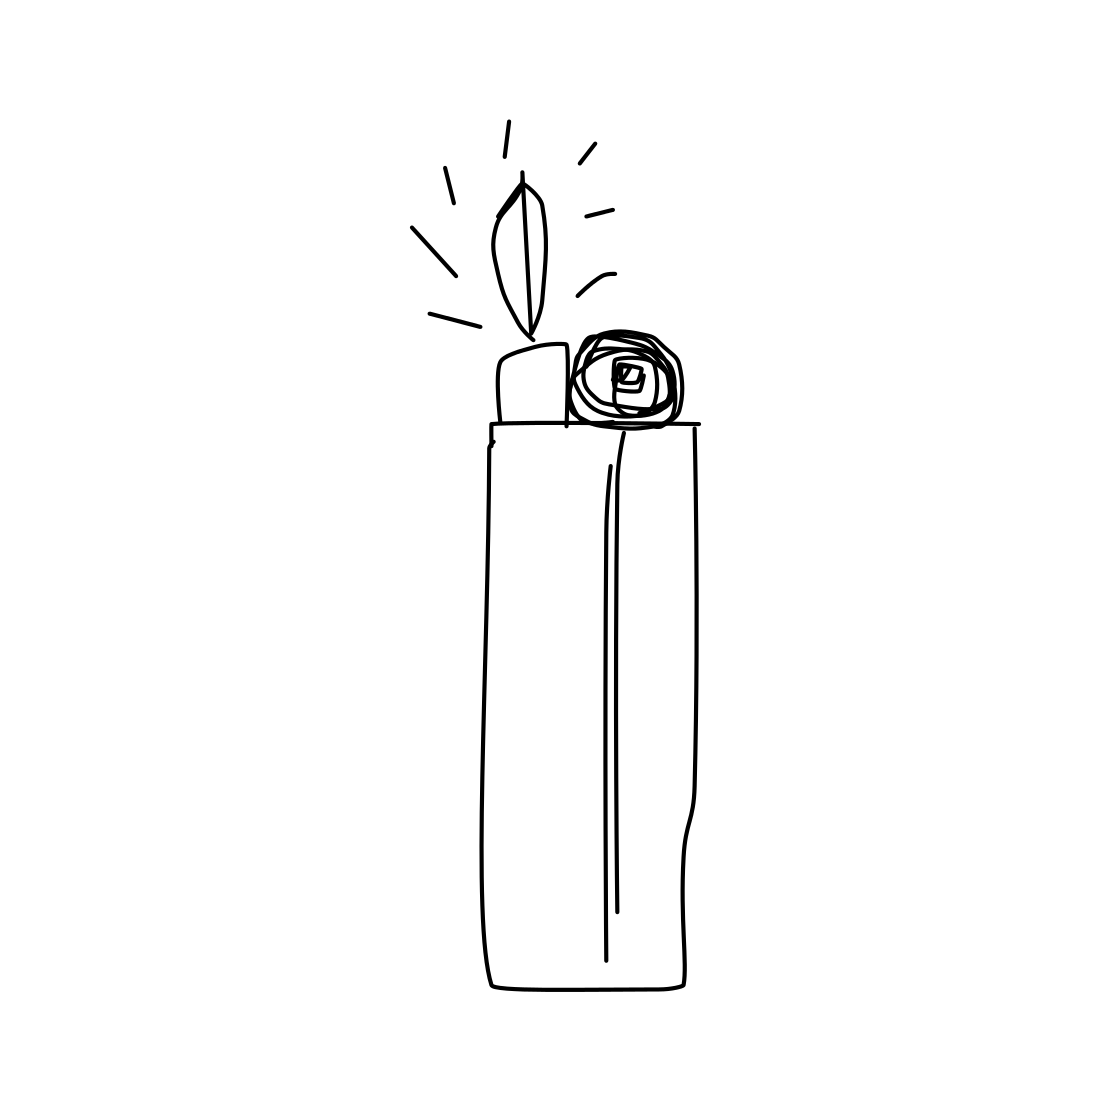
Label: lighter